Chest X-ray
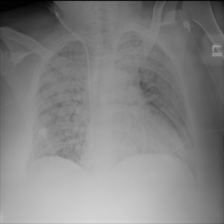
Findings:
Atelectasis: negative
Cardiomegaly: negative
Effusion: negative
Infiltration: positive
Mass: negative
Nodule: negative
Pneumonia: negative
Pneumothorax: negative
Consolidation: negative
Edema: negative
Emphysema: negative
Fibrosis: negative
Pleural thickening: negative
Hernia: negative